Field crop: maize
Growth stage: 2
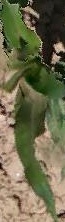
Species: maize